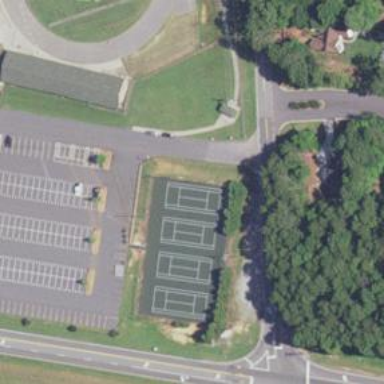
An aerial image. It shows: Tennis court on the leisure land pitch.